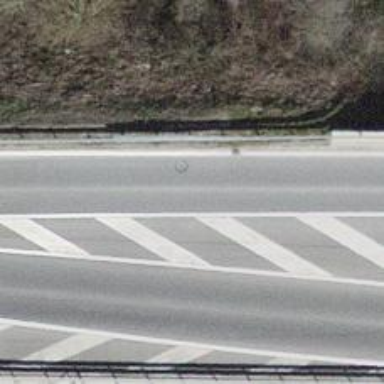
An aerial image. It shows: Primary highway with bridge.